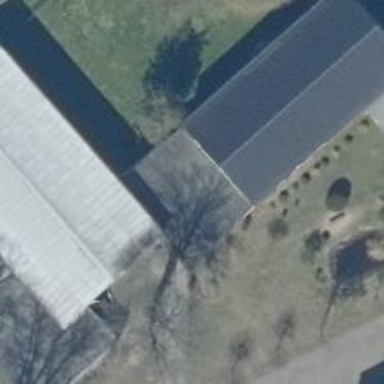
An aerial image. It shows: Museum.